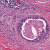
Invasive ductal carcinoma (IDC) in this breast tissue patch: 0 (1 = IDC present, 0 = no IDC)